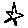
Label: star